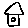
Label: house